【题型】选择题　【知识点】立体几何　【难度】easy
\subsection*{已知正三棱台的高为 1，上、下底面边长分别为 \(3\sqrt{3}\) 和 \(4\sqrt{3}\)，其顶点都在同一球面上，则该球的表面积为（ ）}

A. \(100\pi\) \quad B. \(128\pi\) \quad C. \(144\pi\) \quad D. \(192\pi\)
【解答】
\vspace{1em}
\textbf{【答案】A}

\vspace{1em}
\textbf{【解析】}设正三棱台上下底面所在圆面的半径 \(r_1, r_2\)，
所以
\[
2r_1 = \frac{3\sqrt{3}}{\sin60^\circ}, \quad 2r_2 = \frac{4\sqrt{3}}{\sin60^\circ},
\]
即 \(r_1 = 3\)，\(r_2 = 4\)。

设球心到上下底面的距离分别为 \(d_1, d_2\)，球的半径为 \(R\)，
所以
\[
d_1 = \sqrt{R^2 - 9}, \quad d_2 = \sqrt{R^2 - 16},
\]
故 \(|d_1 - d_2| = 1\) 或 \(d_1 + d_2 = 1\)，
即
\[
|\sqrt{R^2 - 9} - \sqrt{R^2 - 16}| = 1 \quad \text{或} \quad \sqrt{R^2 - 9} + \sqrt{R^2 - 16} = 1,
\]
解得 \(R^2 = 25\) 符合题意，所以球的表面积为
\[
S = 4\pi R^2 = 100\pi,
\]
故选 A.

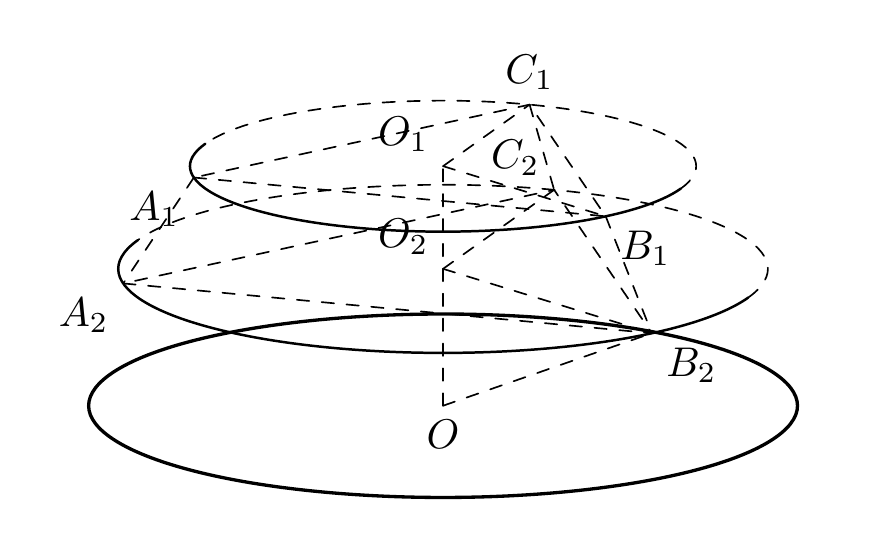